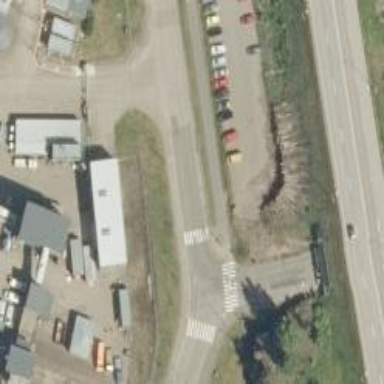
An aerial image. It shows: Marked crossing on asphalt cycleway road.